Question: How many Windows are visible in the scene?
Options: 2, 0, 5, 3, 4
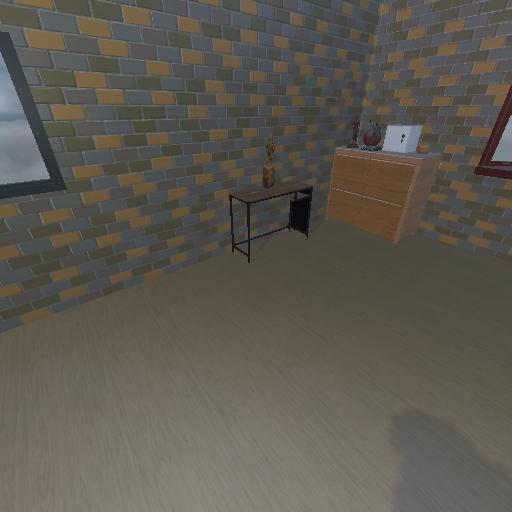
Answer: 2